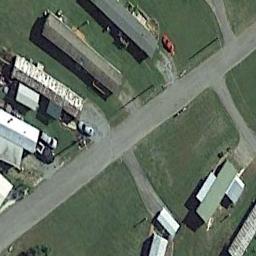
Label: residential